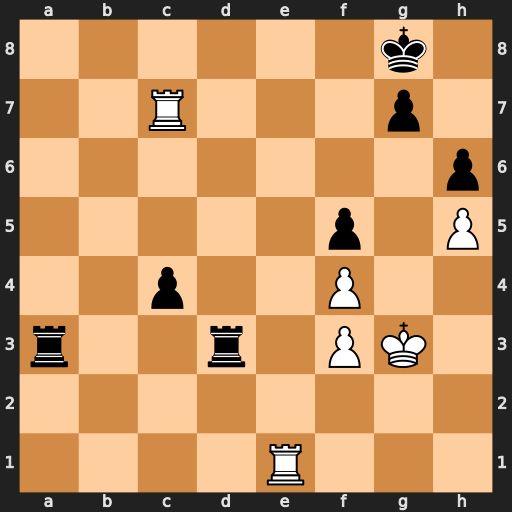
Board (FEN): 6k1/2R3p1/7p/5p1P/2p2P2/r2r1PK1/8/4R3
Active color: w
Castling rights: -
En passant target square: -
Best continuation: Re8+ Kh7 Rcc8 Rxf3+ Kg2